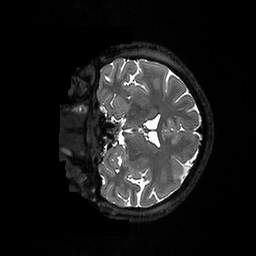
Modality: T2w
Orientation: coronal
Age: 34
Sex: female
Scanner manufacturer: ge
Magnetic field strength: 3 T
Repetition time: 3.243 s
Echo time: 0.0669 s